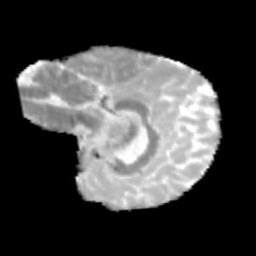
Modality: MD
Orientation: sagittal
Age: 11
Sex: male
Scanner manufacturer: siemens
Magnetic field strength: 3 T
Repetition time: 3.8 s
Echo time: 0.07 s